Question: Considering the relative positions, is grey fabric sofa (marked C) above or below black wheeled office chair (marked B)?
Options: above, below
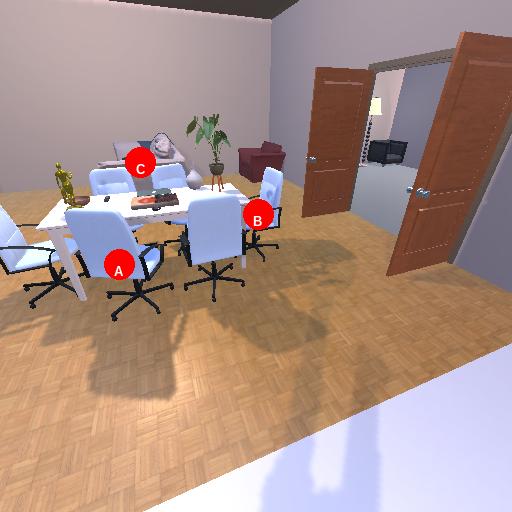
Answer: above